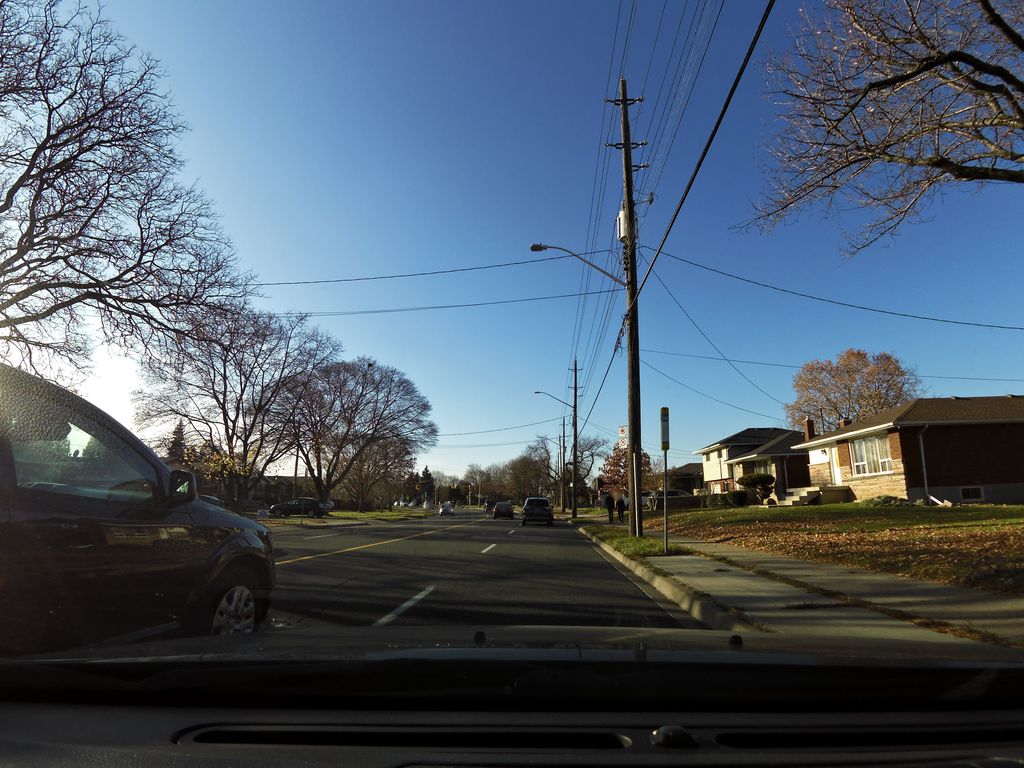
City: hamilton